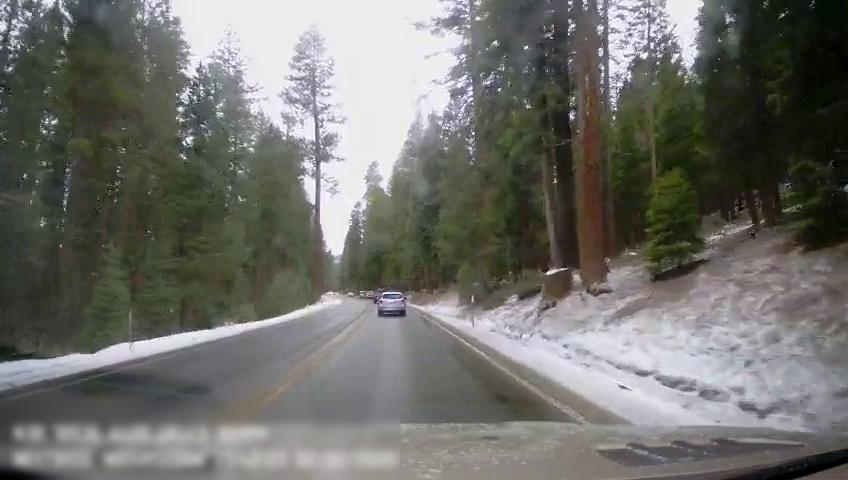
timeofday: Day
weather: Cloudy
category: Drivable Space
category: Vehicles | Truck
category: Vehicles | Car
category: Lanes | Current Lane
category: Lanes | Current Lane
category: Lanes | Opposite Lane
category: Lanes | Opposite Lane